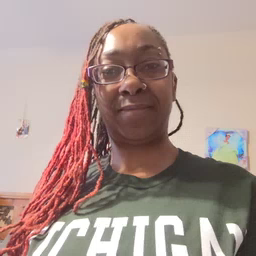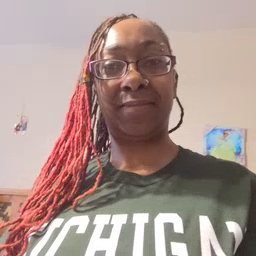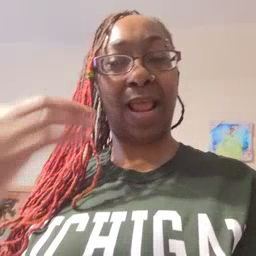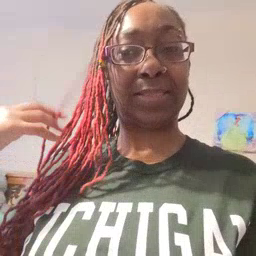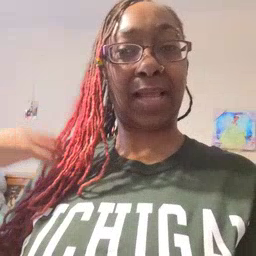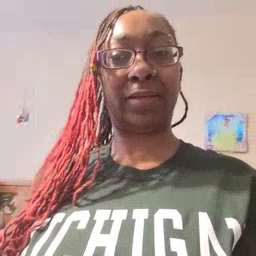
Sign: outside